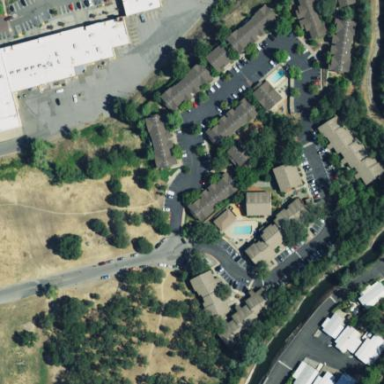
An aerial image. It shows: Residential area with apartments.